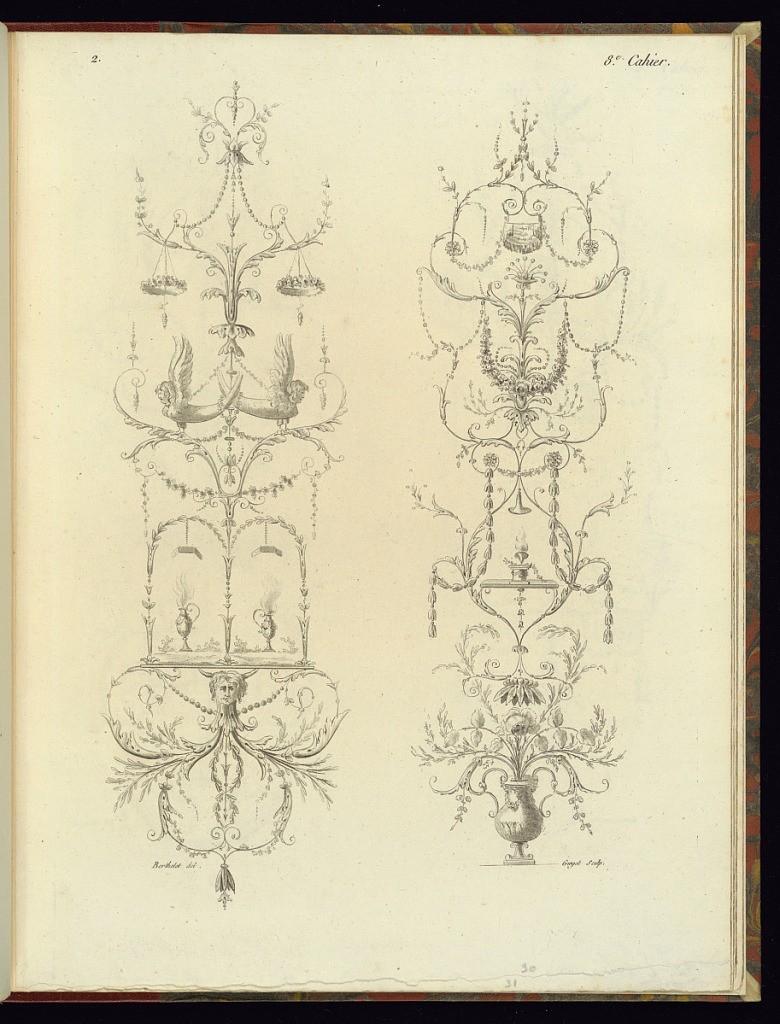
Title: Arabesque Designs
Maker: Berthelot, French, active late 18th century
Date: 1788
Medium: Etching and aquatint on laid paper
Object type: Print
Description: Two vertical arabesque ornament designs with neoclassical motifs, featuring scrolling acanthus leaves, festoons of flowers and leaves, rosettes, fleurons, beading, sphynx, vases, incense burners, and masks. The plate is signed and numbered.